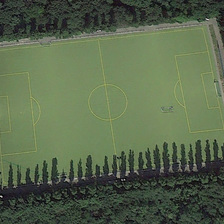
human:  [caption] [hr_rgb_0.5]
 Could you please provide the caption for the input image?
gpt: many green trees are around a football field .

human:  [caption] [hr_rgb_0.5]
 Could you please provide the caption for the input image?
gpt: many green trees are around a football field .

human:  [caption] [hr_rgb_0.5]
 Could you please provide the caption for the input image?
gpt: many green trees are around a football field .

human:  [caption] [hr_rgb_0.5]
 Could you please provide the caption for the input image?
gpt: many green trees are around a football field .

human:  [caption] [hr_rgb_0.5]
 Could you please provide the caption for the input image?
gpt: many green trees are around a football field .